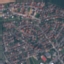
Land use / land cover class: Residential